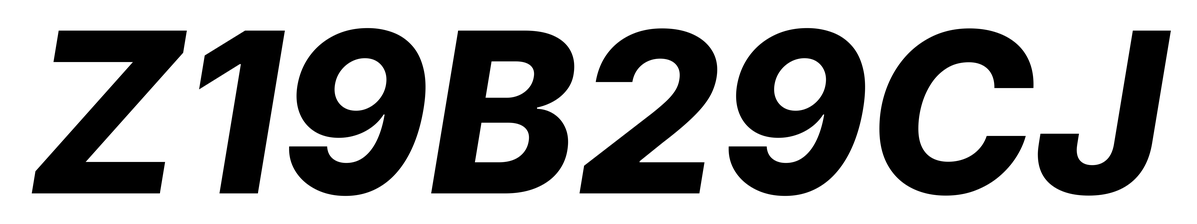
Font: Inter-Italic_ExtraBold_Italic